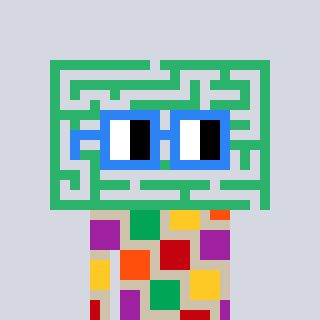
a pixel art character with square blue glasses, a maze-shaped head and a bege-colored body on a cool background